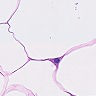
Metastatic tissue present: no